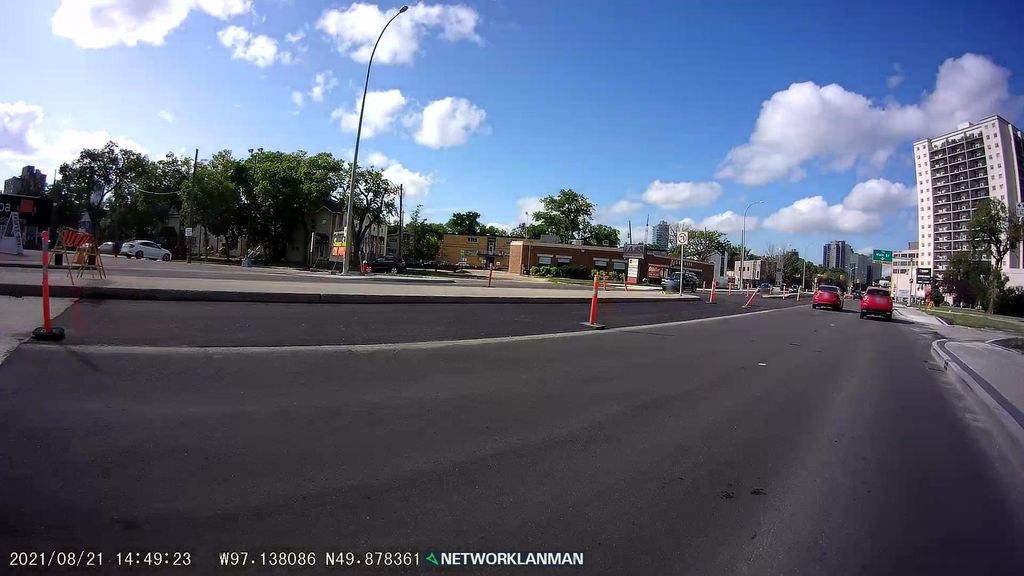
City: winnipeg